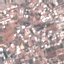
Land use / land cover class: Residential